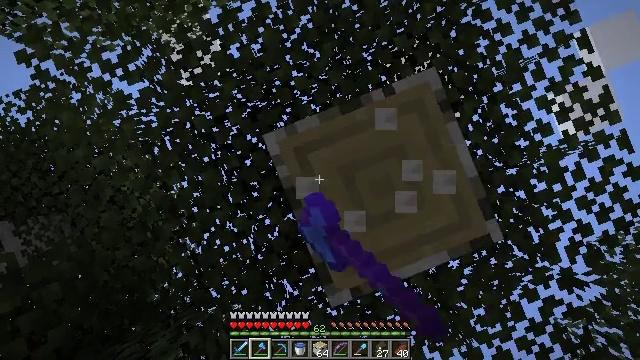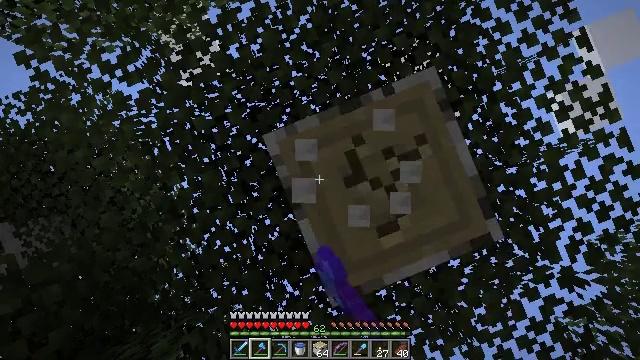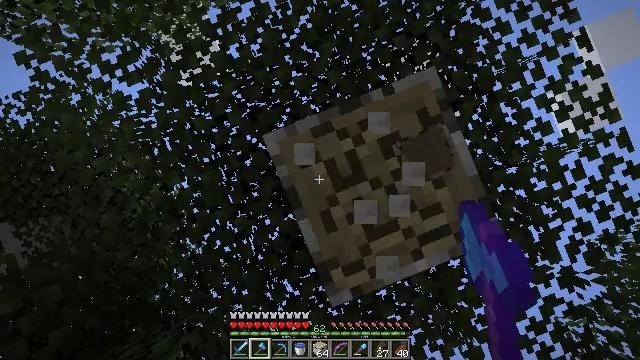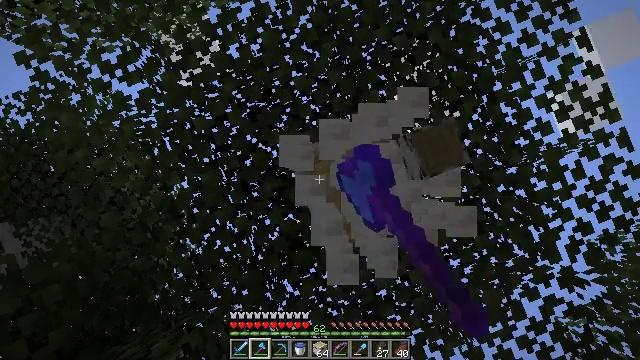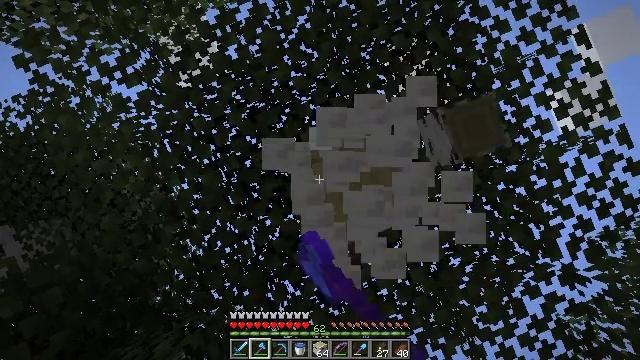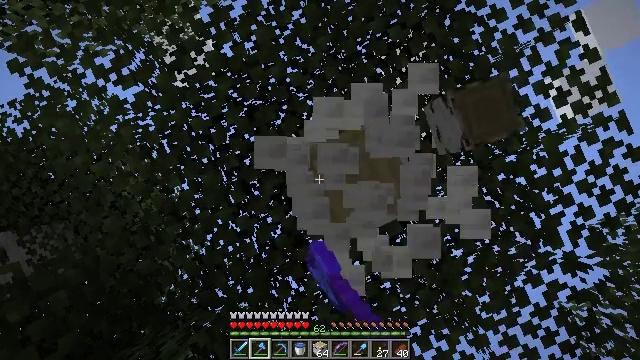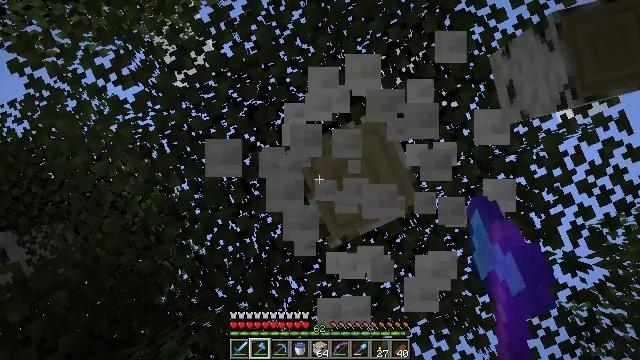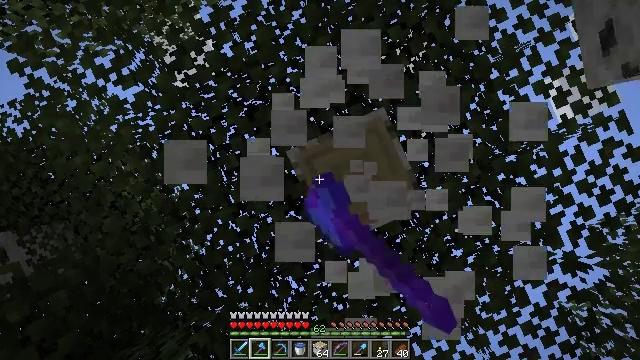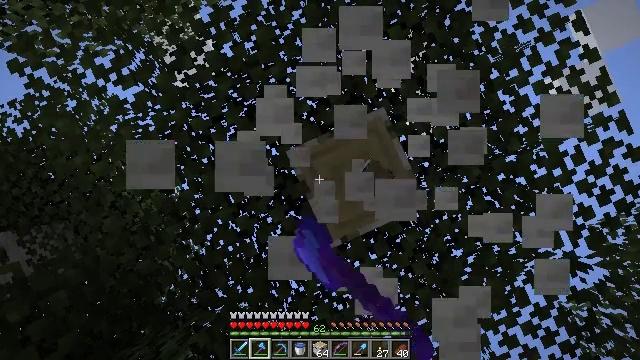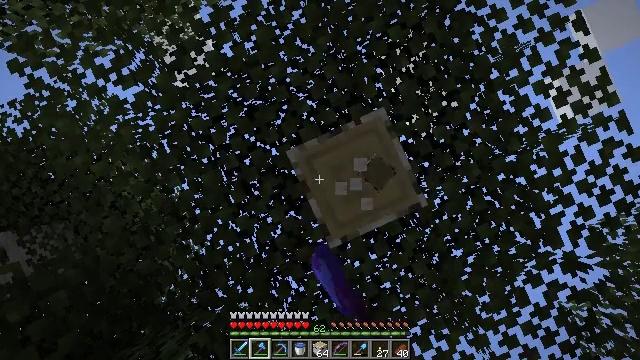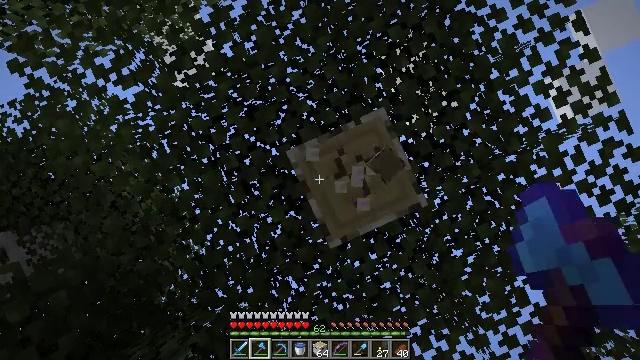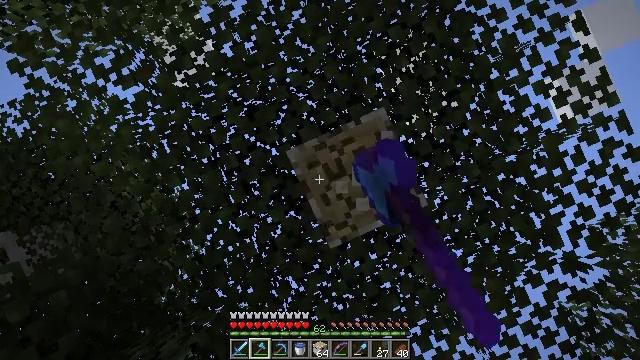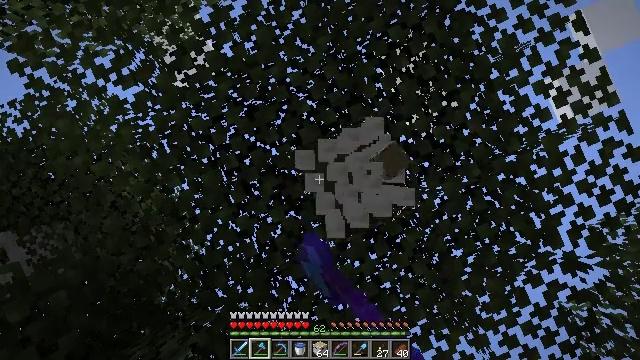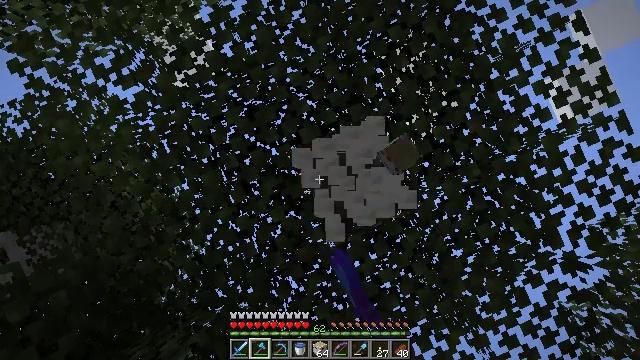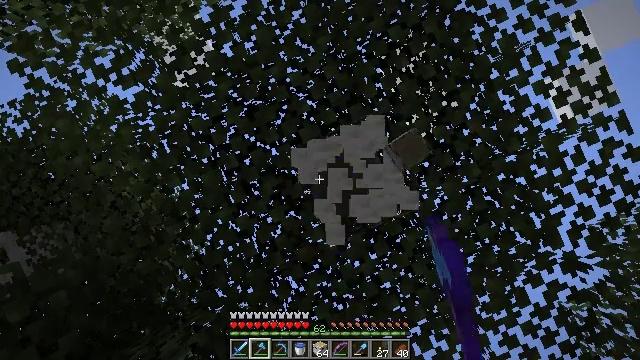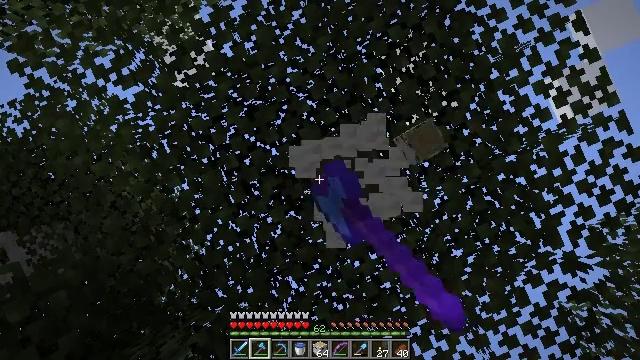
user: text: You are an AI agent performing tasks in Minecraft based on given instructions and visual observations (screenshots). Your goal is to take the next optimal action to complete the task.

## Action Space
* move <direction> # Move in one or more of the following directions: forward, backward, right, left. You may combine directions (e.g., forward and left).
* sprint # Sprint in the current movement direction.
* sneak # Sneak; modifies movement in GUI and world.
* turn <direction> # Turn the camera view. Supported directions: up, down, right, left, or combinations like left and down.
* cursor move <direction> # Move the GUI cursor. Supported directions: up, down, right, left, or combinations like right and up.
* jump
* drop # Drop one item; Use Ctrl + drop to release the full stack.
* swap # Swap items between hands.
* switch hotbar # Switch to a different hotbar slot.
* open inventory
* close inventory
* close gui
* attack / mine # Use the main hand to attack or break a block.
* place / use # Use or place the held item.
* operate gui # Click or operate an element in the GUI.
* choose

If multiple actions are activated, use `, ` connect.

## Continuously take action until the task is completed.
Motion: motion action
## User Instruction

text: Harvest birch logs from birch trees.
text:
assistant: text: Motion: attack / mine
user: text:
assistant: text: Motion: attack / mine
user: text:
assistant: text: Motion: attack / mine
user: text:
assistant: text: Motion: attack / mine
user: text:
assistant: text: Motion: turn left, attack / mine
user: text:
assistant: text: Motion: attack / mine
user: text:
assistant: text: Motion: attack / mine
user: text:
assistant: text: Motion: attack / mine
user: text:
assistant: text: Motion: attack / mine
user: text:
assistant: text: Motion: attack / mine
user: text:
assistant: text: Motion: attack / mine
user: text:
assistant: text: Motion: attack / mine
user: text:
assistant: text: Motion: attack / mine
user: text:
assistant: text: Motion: attack / mine
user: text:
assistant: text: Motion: attack / mine
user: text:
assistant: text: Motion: attack / mine
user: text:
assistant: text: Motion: attack / mine
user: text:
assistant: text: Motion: turn right and up, attack / mine
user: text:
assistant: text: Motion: attack / mine
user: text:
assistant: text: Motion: attack / mine
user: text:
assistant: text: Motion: attack / mine
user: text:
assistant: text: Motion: attack / mine
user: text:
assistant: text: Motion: attack / mine
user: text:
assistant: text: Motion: attack / mine
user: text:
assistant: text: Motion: attack / mine
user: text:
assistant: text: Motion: turn right, attack / mine
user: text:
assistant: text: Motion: turn right, attack / mine
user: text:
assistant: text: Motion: turn right, attack / mine
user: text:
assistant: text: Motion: attack / mine
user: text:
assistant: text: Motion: turn right, attack / mine